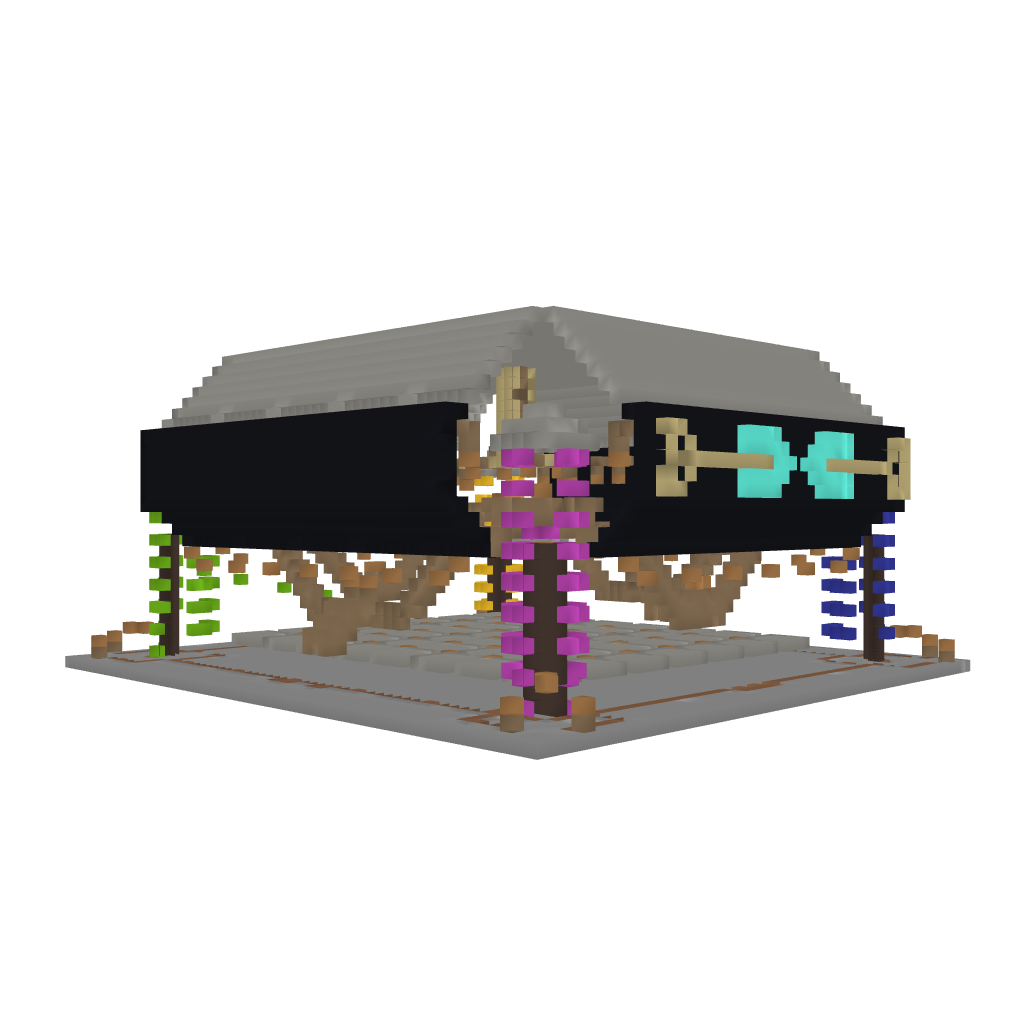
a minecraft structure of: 4 player Spleef Arena